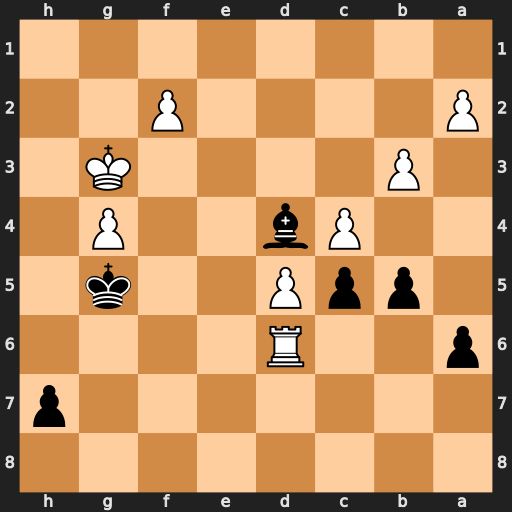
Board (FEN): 8/7p/p2R4/1ppP2k1/2Pb2P1/1P4K1/P4P2/8
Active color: b
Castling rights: -
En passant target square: -
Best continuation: Be5+ Kg2 Bxd6